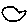
Label: circle